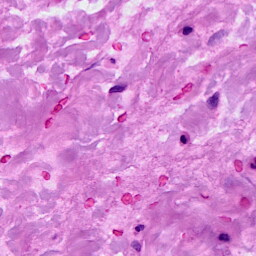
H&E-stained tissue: Breast